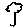
Label: tree